Field crop: maize
Growth stage: 2
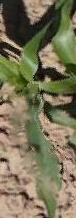
Species: maize